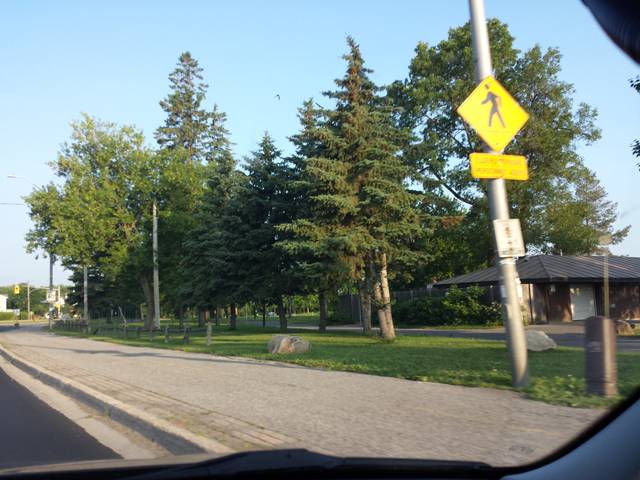
Region: Canada
Coordinates: 45.349, -75.82